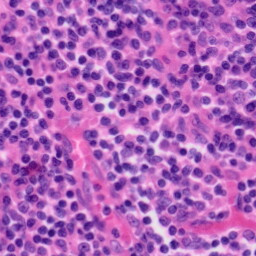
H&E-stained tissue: Tonsil